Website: lowes
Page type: billing-address
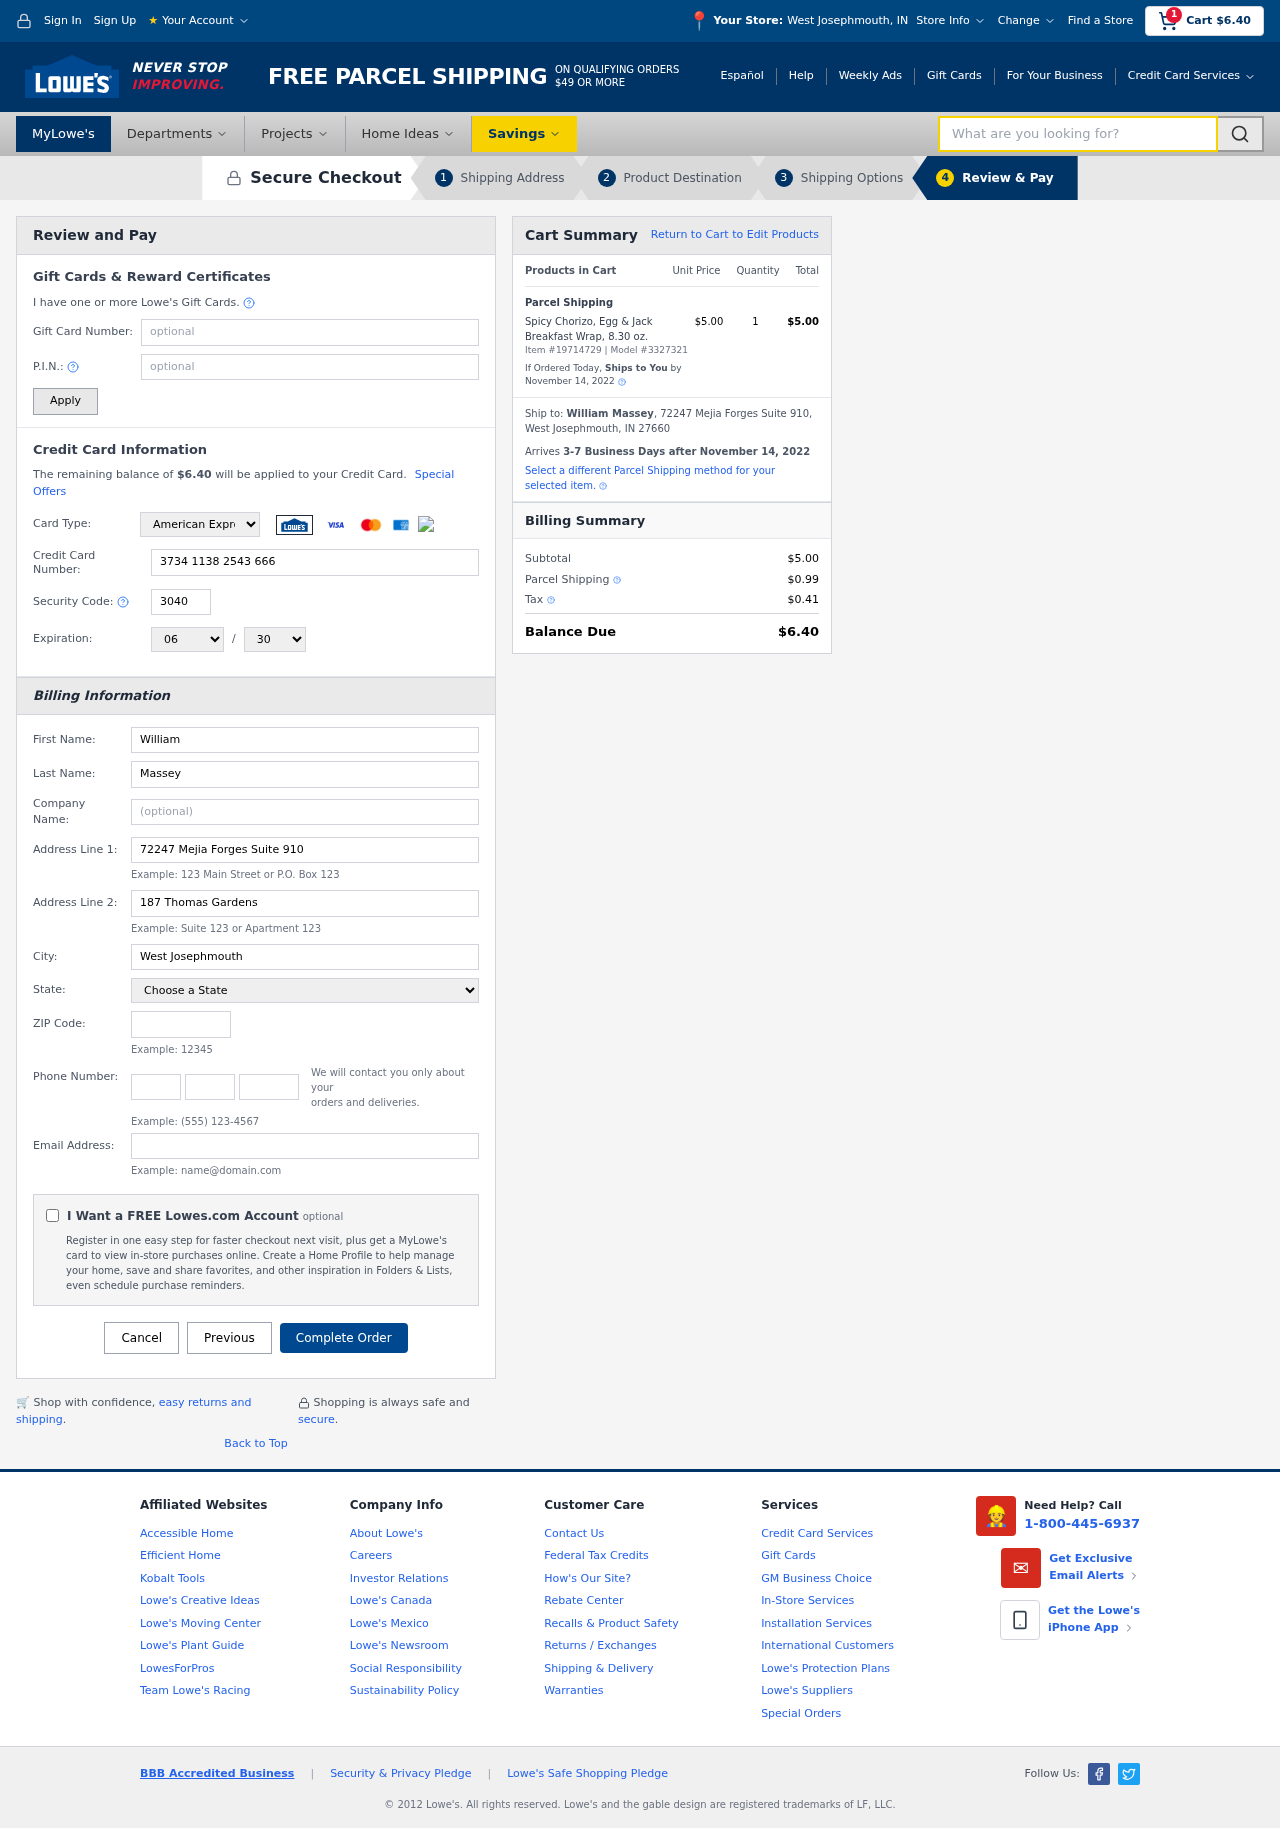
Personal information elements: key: PII_CARD_CVV
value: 3040
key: PII_CARD_EXPIRY_MONTH
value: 06
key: PII_CARD_EXPIRY_YEAR
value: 30
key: PII_CARD_NUMBER
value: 3734 1138 2543 666
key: PII_CARD_TYPE
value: American Express
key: PII_CITY
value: West Josephmouth
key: PII_CITY_STATE
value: West Josephmouth, IN
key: PII_EMAIL
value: william_massey@yahoo.com
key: PII_FIRSTNAME
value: William
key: PII_FULLNAME
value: William Massey
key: PII_LASTNAME
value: Massey
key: PII_PHONE_AREA
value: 753
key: PII_PHONE_PREFIX
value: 309
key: PII_PHONE_SUFFIX
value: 6545
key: PII_POSTCODE
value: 27660
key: PII_STATE
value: Indiana
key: PII_STREET
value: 72247 Mejia Forges Suite 910
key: PII_STREET2
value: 187 Thomas Gardens
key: PII_CITY_STATE_ZIP
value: West Josephmouth, IN 27660
Product elements: key: PRODUCT1_NAME
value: Spicy Chorizo, Egg & Jack Breakfast Wrap, 8.30 oz.
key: PRODUCT1_PRICE
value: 5
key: PRODUCT1_QUANTITY
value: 1
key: PRODUCT_ITEM_NUMBER
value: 19714729
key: PRODUCT_MODEL_NUMBER
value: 3327321
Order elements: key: ORDER_SUBTOTAL
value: $6.40
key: ORDER_TOTAL
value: $6.40
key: ORDER_SHIPPING_DATE
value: November 14, 2022
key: ORDER_SUBTOTAL
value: $5.00
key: ORDER_DELIVERY_DATE
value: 3-7 Business Days after November 14, 2022
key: ORDER_SHIPPING_DATE2
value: November 14, 2022
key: ORDER_SUBTOTAL2
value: $5.00
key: ORDER_SHIPPING_COST
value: $0.99
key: ORDER_TAX
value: $0.41
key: ORDER_TOTAL2
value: $6.40
Search elements: key: HEADER_SEARCH
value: What are you looking for?